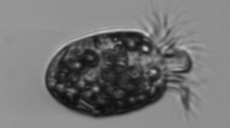
Label: Strombidium_tintinnodes